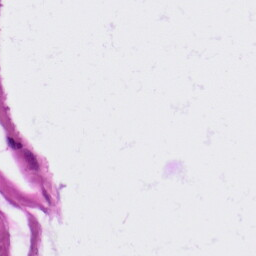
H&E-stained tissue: Lung